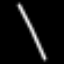
Label: line